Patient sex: F
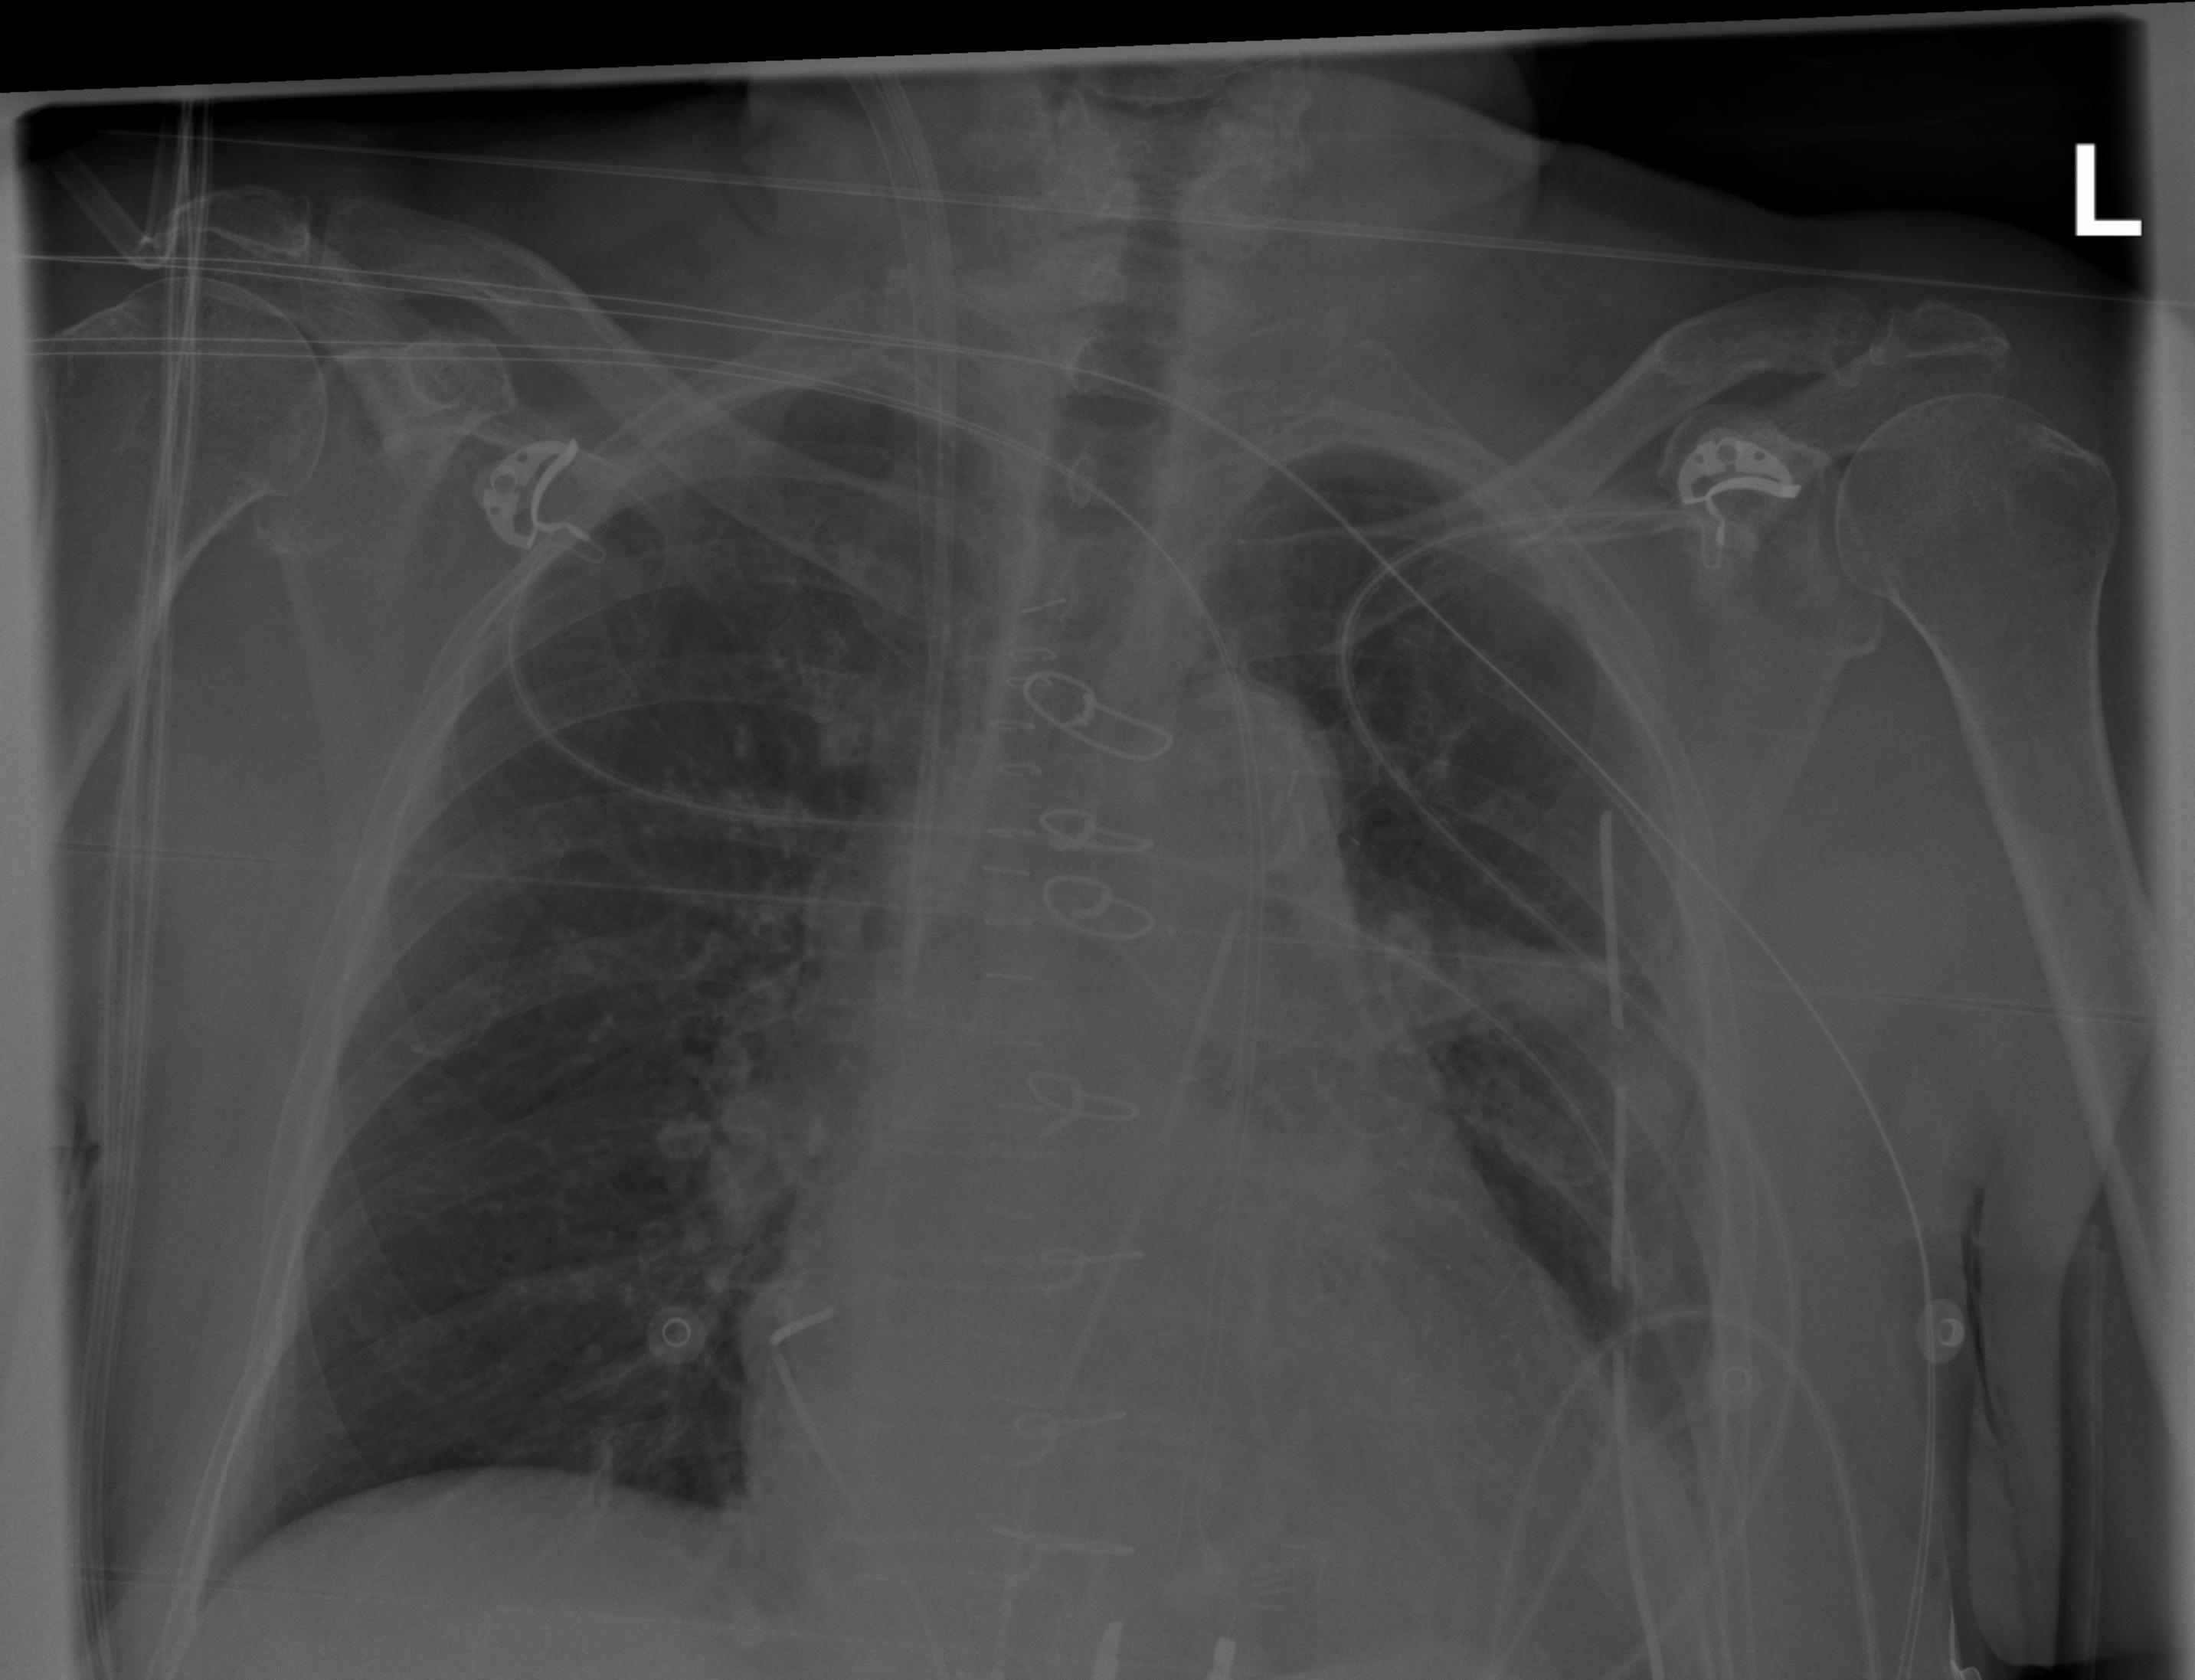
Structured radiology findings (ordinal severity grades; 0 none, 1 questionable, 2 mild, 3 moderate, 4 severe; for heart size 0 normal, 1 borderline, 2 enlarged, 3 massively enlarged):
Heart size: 2
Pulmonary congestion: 1
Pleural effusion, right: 0
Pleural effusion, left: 1
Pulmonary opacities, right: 0
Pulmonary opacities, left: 0
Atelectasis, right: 1
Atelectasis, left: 2